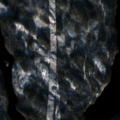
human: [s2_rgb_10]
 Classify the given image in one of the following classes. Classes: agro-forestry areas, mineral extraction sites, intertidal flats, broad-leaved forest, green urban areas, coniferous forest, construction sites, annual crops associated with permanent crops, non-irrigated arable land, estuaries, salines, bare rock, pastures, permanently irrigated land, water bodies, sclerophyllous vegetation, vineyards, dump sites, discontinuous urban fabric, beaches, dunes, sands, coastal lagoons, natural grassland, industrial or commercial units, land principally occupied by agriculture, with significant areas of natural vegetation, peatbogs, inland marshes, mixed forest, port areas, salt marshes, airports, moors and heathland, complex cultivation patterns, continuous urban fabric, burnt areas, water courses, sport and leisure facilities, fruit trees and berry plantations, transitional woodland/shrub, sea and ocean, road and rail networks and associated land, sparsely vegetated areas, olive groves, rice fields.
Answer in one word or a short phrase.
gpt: coniferous forest, mixed forest, transitional woodland/shrub, water bodies